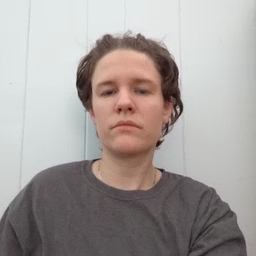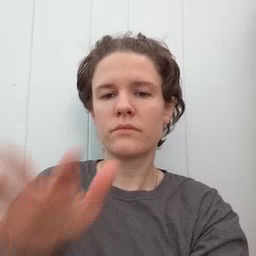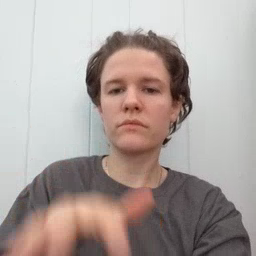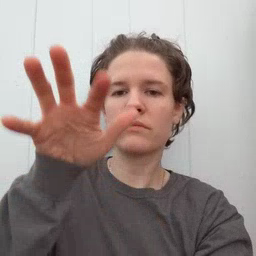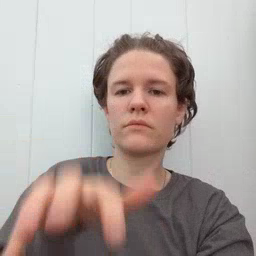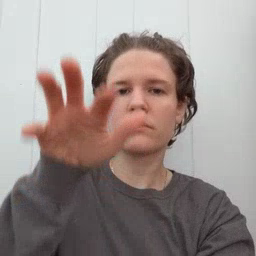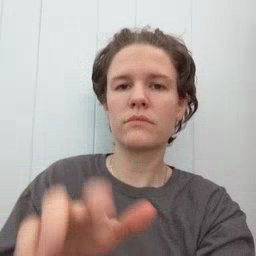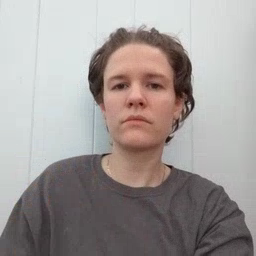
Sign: alligator